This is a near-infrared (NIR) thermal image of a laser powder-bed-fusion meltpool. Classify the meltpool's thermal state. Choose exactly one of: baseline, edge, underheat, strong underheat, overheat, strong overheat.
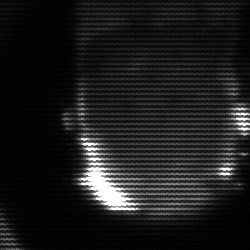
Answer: baseline